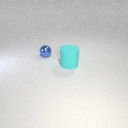
large cyan rubber cylinder to the right of small blue metal sphere